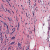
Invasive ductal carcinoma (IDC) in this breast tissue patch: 1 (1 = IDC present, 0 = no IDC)